Interaction volume radius: 5 \u00c5
Interaction volume height: 25 \u00c5
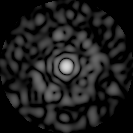
Disorder parameter: 0.8425